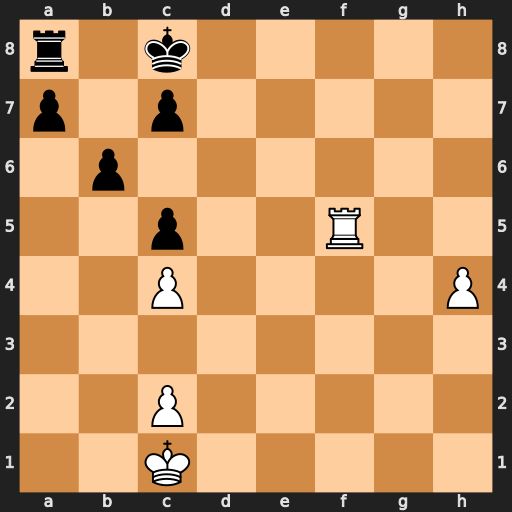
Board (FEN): r1k5/p1p5/1p6/2p2R2/2P4P/8/2P5/2K5
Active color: w
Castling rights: -
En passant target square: -
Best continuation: Rf8+ Kb7 Rxa8